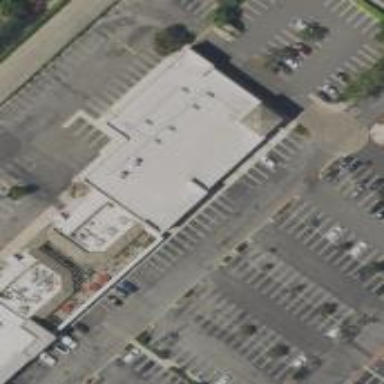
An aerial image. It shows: Retail building.